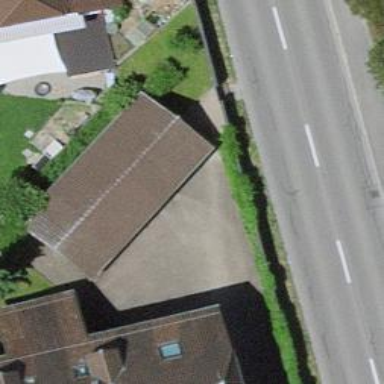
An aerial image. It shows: Garage.